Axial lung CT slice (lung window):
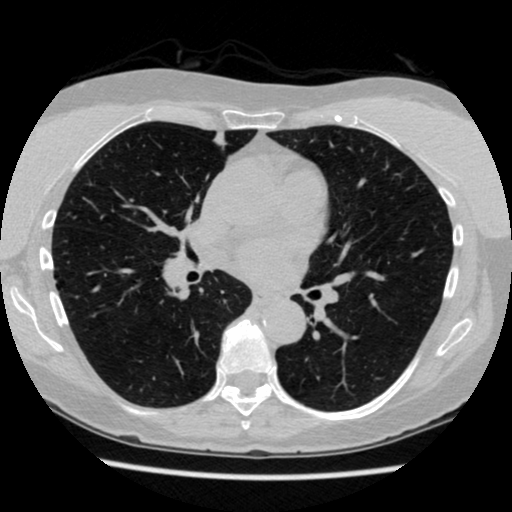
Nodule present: no